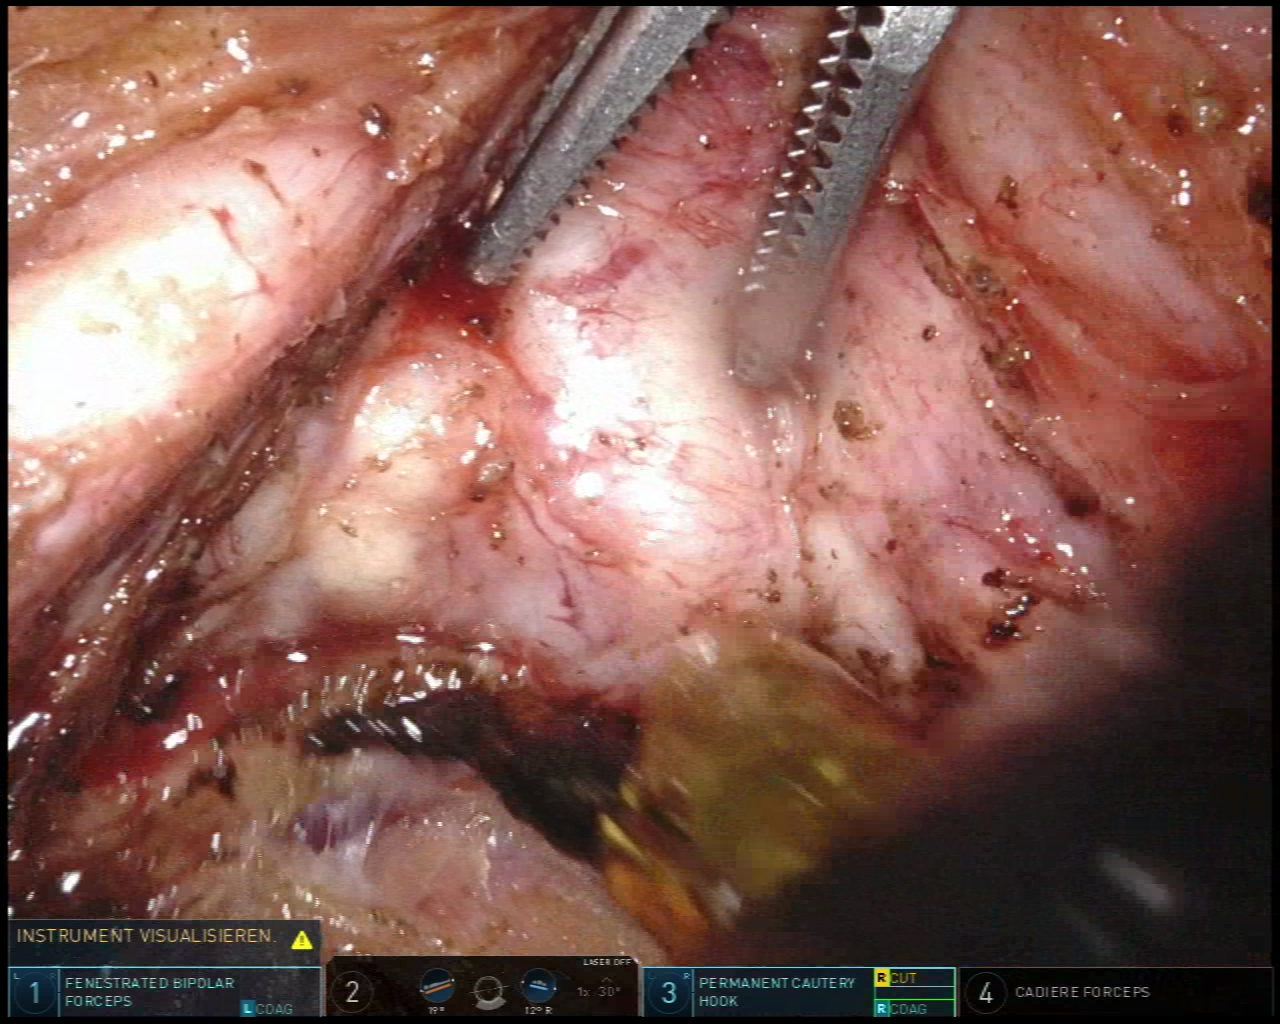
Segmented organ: vesicular_glands
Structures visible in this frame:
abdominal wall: no
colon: no
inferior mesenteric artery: no
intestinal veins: no
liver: no
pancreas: no
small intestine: no
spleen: no
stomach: no
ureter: no
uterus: no
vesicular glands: yes